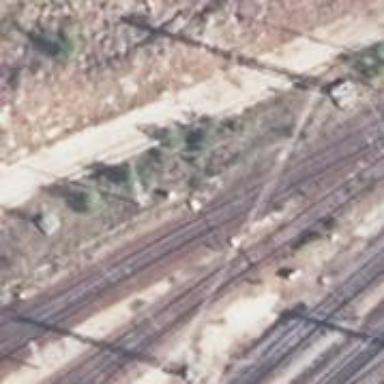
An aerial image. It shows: Railway switch.